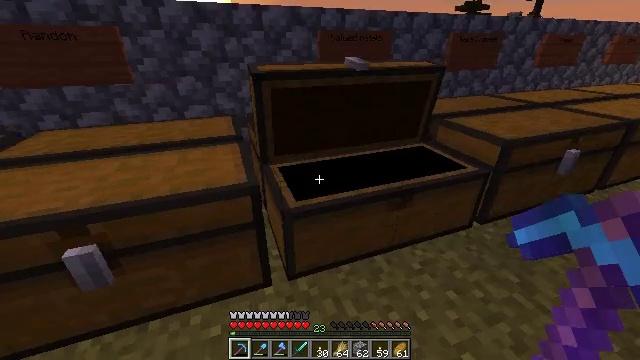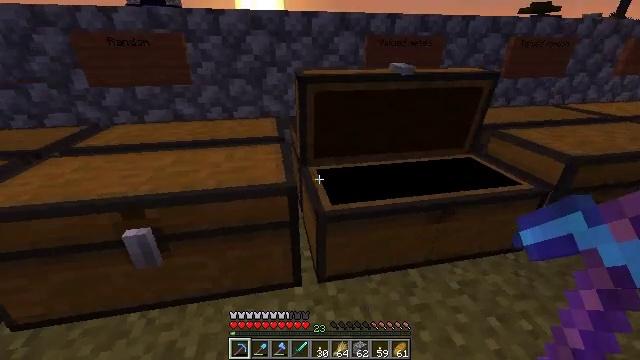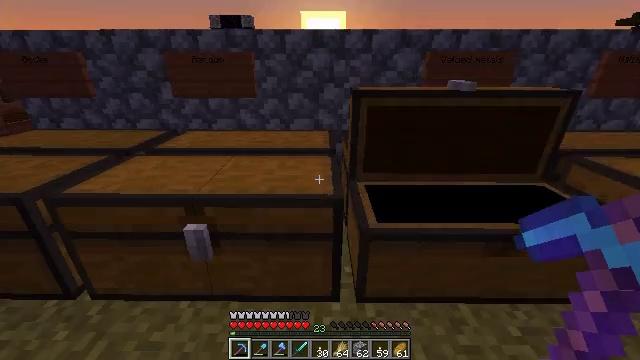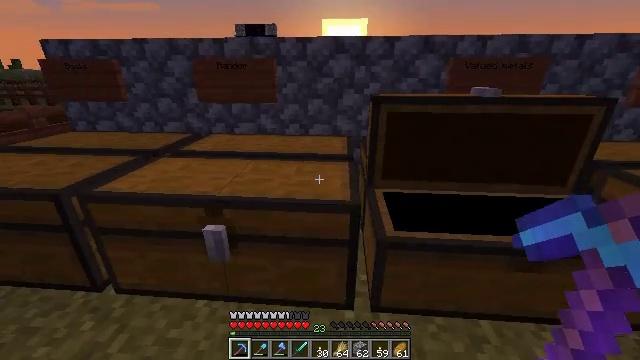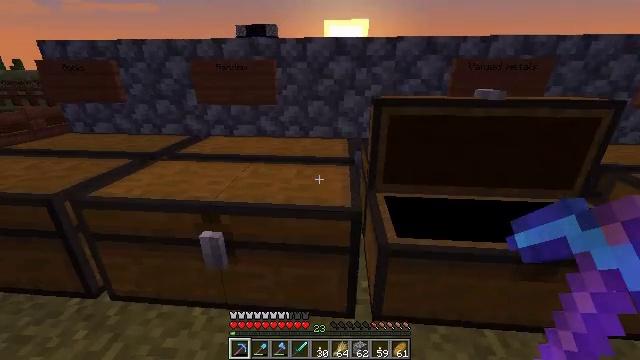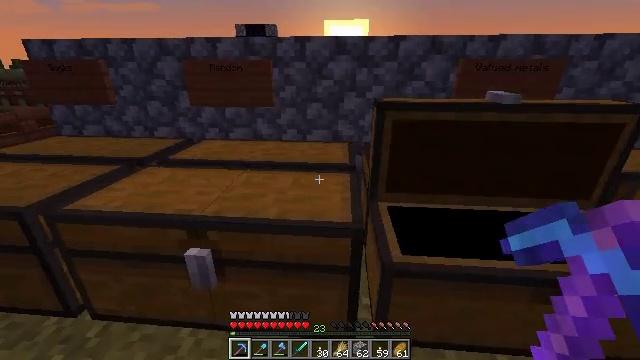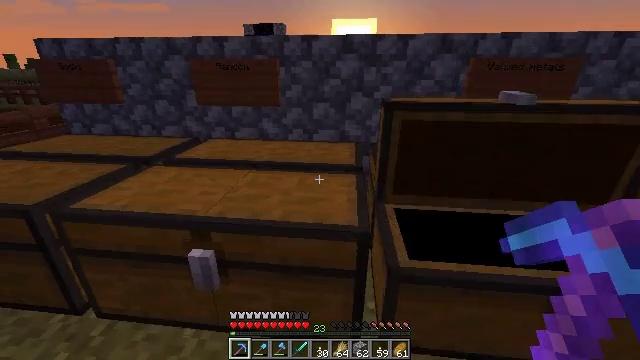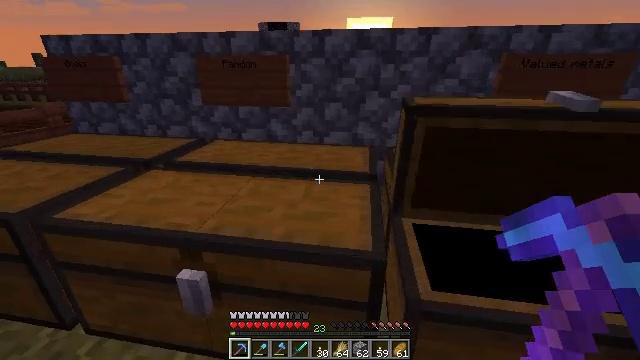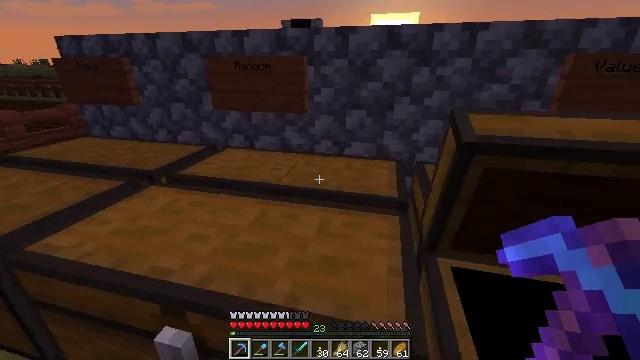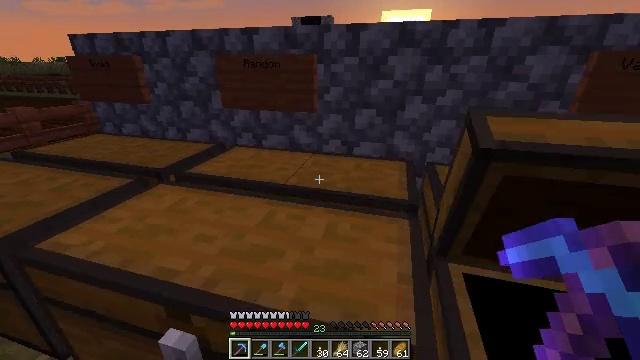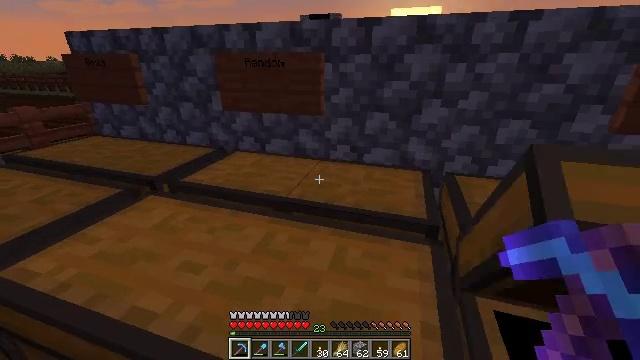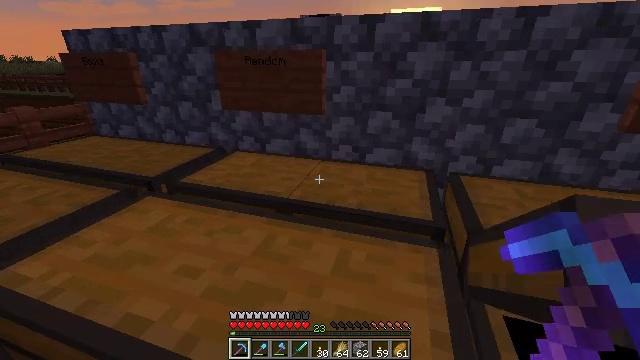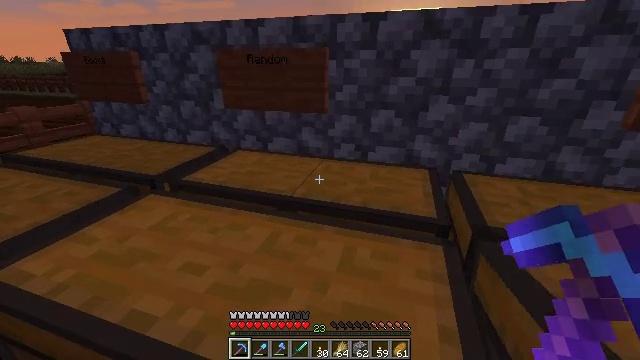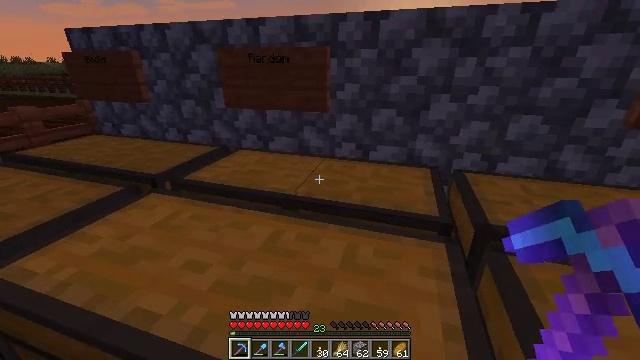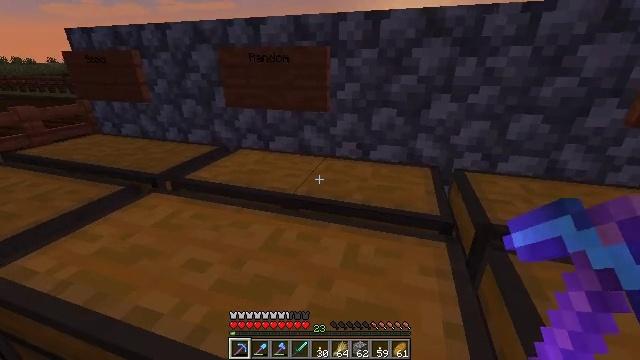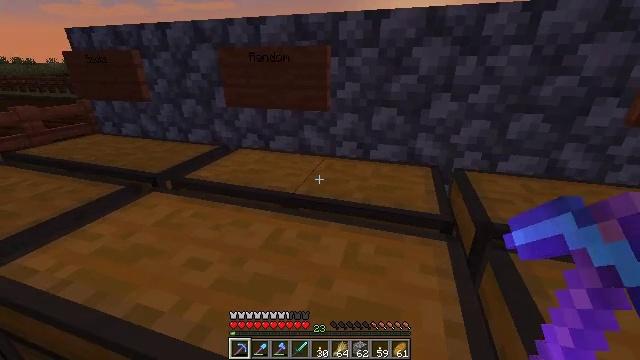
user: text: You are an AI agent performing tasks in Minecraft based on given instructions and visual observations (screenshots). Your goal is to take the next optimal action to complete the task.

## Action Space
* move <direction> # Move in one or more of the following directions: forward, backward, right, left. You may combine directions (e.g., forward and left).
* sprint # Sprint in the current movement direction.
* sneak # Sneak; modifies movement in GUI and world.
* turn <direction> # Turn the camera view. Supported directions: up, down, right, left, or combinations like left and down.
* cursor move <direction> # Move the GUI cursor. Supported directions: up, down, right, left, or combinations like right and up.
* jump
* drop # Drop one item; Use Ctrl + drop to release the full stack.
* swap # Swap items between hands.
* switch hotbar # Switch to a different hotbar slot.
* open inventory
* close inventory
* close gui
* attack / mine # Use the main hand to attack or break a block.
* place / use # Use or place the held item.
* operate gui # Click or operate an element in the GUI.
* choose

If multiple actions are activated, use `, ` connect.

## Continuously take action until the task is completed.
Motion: motion action
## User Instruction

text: Remove a lantern from the inventory.
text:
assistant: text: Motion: turn left
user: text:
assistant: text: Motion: turn left and up
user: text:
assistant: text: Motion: turn left and up
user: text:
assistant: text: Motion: move forward
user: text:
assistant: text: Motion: move forward
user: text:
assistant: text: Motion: move forward, turn left
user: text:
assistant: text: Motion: move forward, turn left
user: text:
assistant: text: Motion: move forward, turn left
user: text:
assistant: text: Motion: move forward, turn left
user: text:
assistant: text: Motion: turn left
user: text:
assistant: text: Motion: no_op
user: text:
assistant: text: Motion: no_op
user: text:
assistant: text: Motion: no_op
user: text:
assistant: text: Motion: no_op
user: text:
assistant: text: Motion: no_op
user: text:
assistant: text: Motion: no_op
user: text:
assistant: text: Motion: no_op
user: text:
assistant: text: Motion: no_op
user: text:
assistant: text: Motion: no_op
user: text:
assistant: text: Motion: no_op
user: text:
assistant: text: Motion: no_op
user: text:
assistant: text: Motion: turn right
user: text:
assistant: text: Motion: turn right
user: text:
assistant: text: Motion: move right, turn right
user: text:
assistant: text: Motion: move right, turn right
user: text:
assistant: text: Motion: move forward and move right
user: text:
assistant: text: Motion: move forward and move right
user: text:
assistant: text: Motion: move forward and move right
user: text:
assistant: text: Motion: no_op
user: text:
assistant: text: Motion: no_op